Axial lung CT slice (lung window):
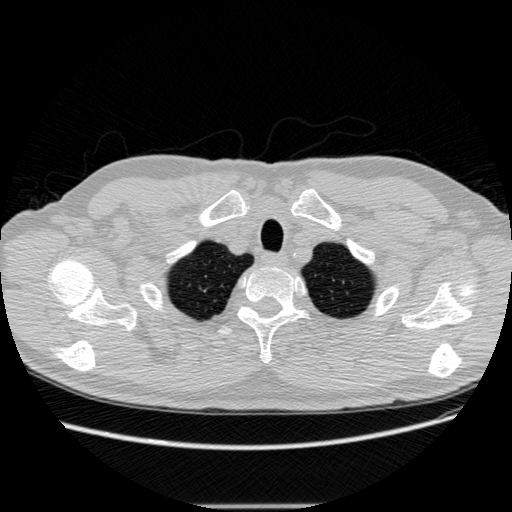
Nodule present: no